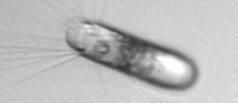
Label: Corethron_hystrix